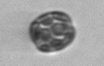
Label: Thalassiosira